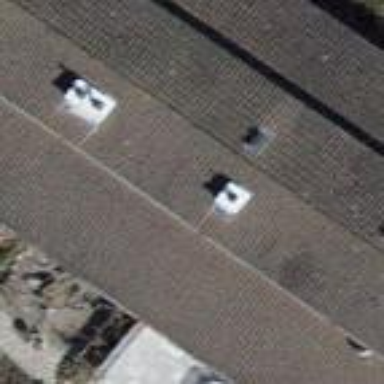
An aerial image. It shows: Terrace building.